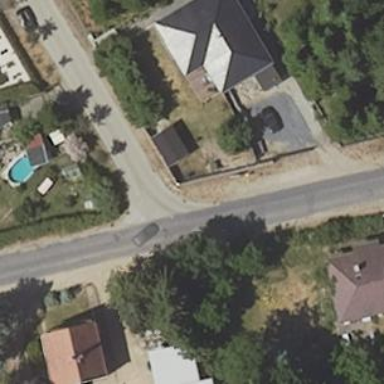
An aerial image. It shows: Residential road with asphalt surface. There is sidewalk on the left side.